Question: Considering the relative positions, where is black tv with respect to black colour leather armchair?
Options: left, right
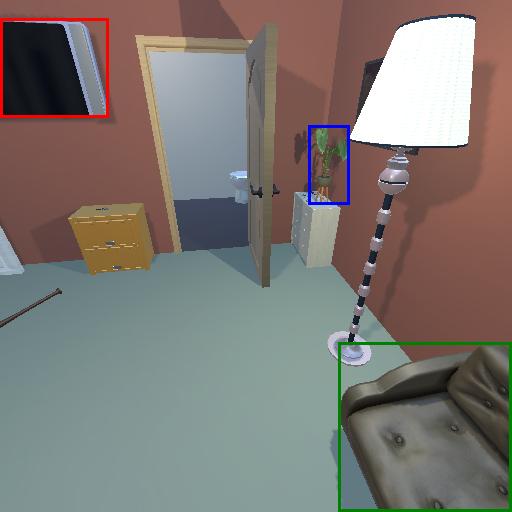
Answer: left